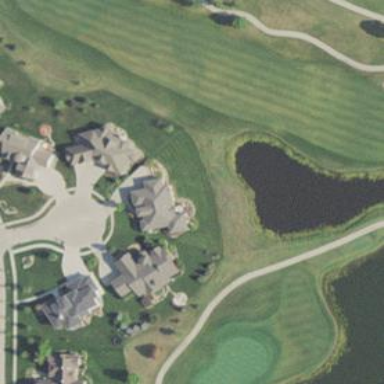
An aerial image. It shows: Water hazard on golf course. The hazard is natural water feature.